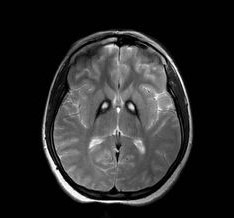
Label: notumor